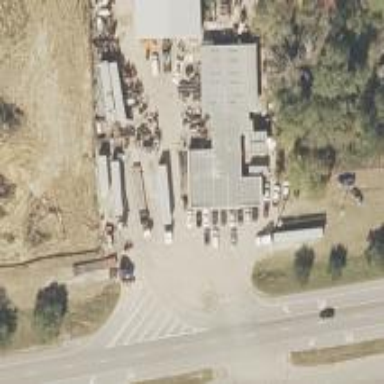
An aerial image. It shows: Car rental facility.